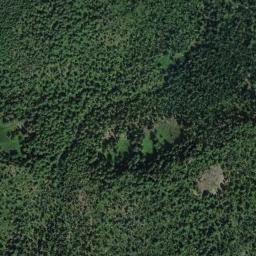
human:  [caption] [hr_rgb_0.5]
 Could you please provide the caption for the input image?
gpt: There are several bare lands in this forest .

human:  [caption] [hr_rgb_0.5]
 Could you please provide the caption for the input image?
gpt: The grass is in the middle of the forest .

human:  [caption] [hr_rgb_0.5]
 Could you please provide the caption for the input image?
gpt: Many green trees are in a forest .

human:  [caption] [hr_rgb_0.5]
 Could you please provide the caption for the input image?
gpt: The forest has a lot of dense dark green trees and a clearing and the forest terrain is rugged .

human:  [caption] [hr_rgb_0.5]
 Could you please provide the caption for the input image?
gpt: A forest with many green trees .